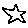
Label: star